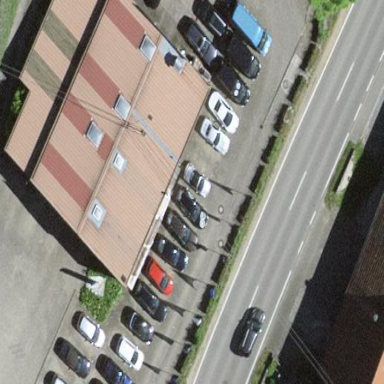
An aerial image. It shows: Commercial building housing car repair shop.